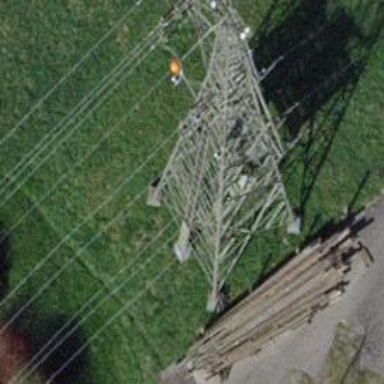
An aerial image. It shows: Power line in the image.